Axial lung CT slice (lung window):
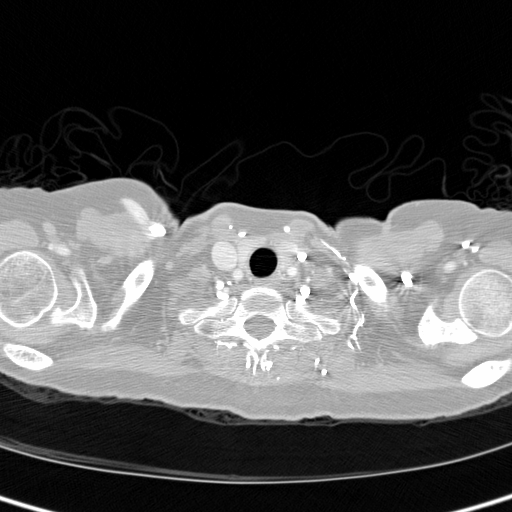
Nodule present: no